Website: macys
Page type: billing-address
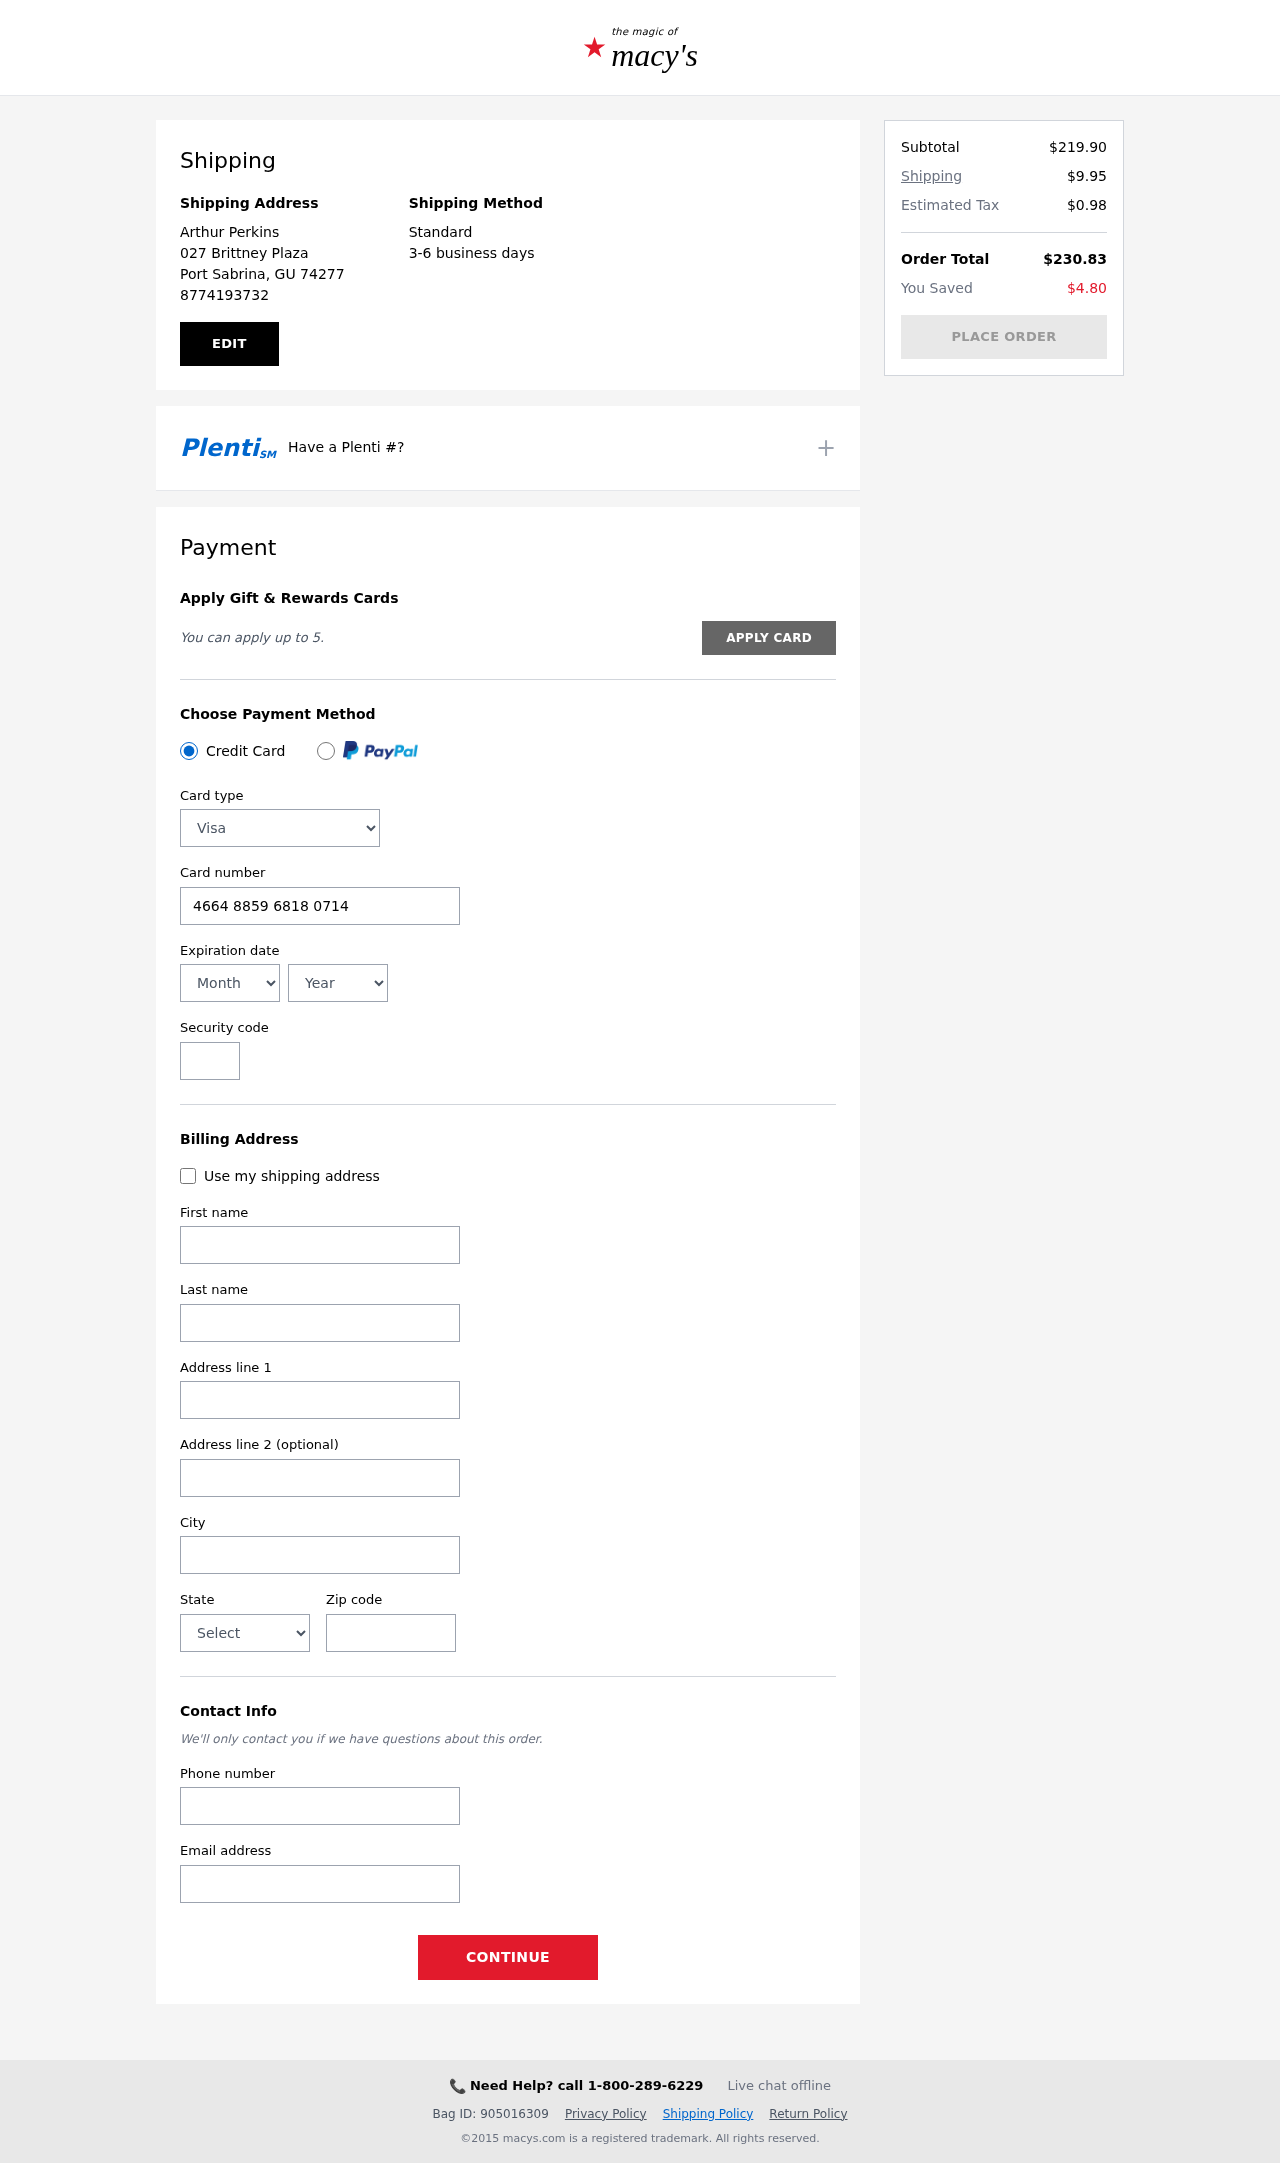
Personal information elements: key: PII_CARD_CVV
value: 187
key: PII_CARD_EXPIRY_MONTH
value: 06
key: PII_CARD_EXPIRY_YEAR
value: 27
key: PII_CARD_NUMBER
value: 4664 8859 6818 0714
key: PII_CARD_TYPE
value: Visa
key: PII_CITY
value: Port Sabrina
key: PII_CITY_STATE_ZIP
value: Port Sabrina, GU 74277
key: PII_EMAIL
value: arthur.perkins@hotmail.com
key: PII_FIRSTNAME
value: Arthur
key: PII_FULLNAME
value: Arthur Perkins
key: PII_LASTNAME
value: Perkins
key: PII_PHONE
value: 8774193732
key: PII_POSTCODE
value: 74277
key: PII_STATE
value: GU
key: PII_STREET
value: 027 Brittney Plaza
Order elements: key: ORDER_SUBTOTAL
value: $219.90
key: ORDER_SHIPPING_COST
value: $9.95
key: ORDER_TAX
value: $0.98
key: ORDER_TOTAL
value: $230.83
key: ORDER_SAVINGS
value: $4.80